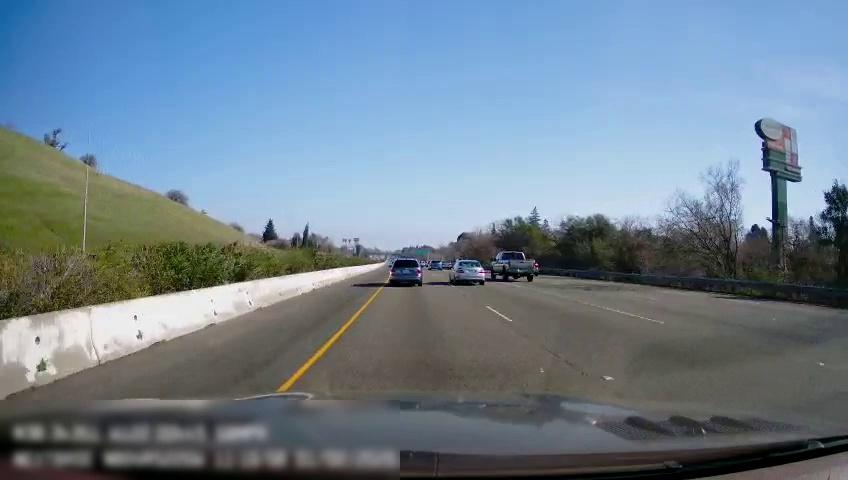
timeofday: Day
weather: Sunny
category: Drivable Space
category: Vehicles | Car
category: Vehicles | Truck
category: Vehicles | Car
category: Vehicles | Car
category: Lanes | Current Lane
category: Lanes | Current Lane
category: Lanes | Alternate Lane